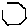
Label: hexagon